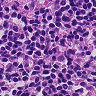
Metastatic tissue present: no